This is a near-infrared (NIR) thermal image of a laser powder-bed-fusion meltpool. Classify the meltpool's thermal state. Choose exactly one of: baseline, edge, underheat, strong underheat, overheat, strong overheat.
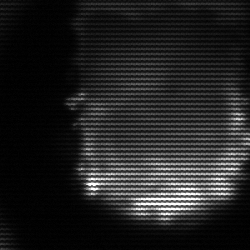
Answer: baseline